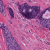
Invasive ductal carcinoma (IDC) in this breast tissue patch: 0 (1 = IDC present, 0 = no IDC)